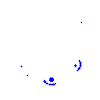
Particle: pion